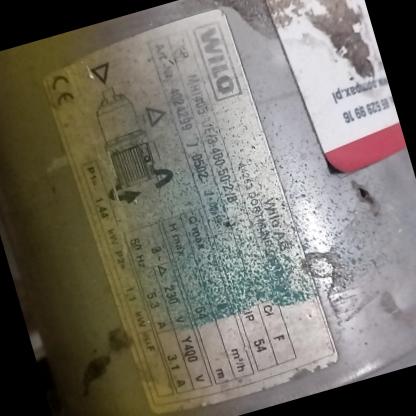
Klasa: tabliczka-znamionowa